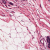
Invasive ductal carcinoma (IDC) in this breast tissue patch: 0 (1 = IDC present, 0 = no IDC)